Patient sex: F
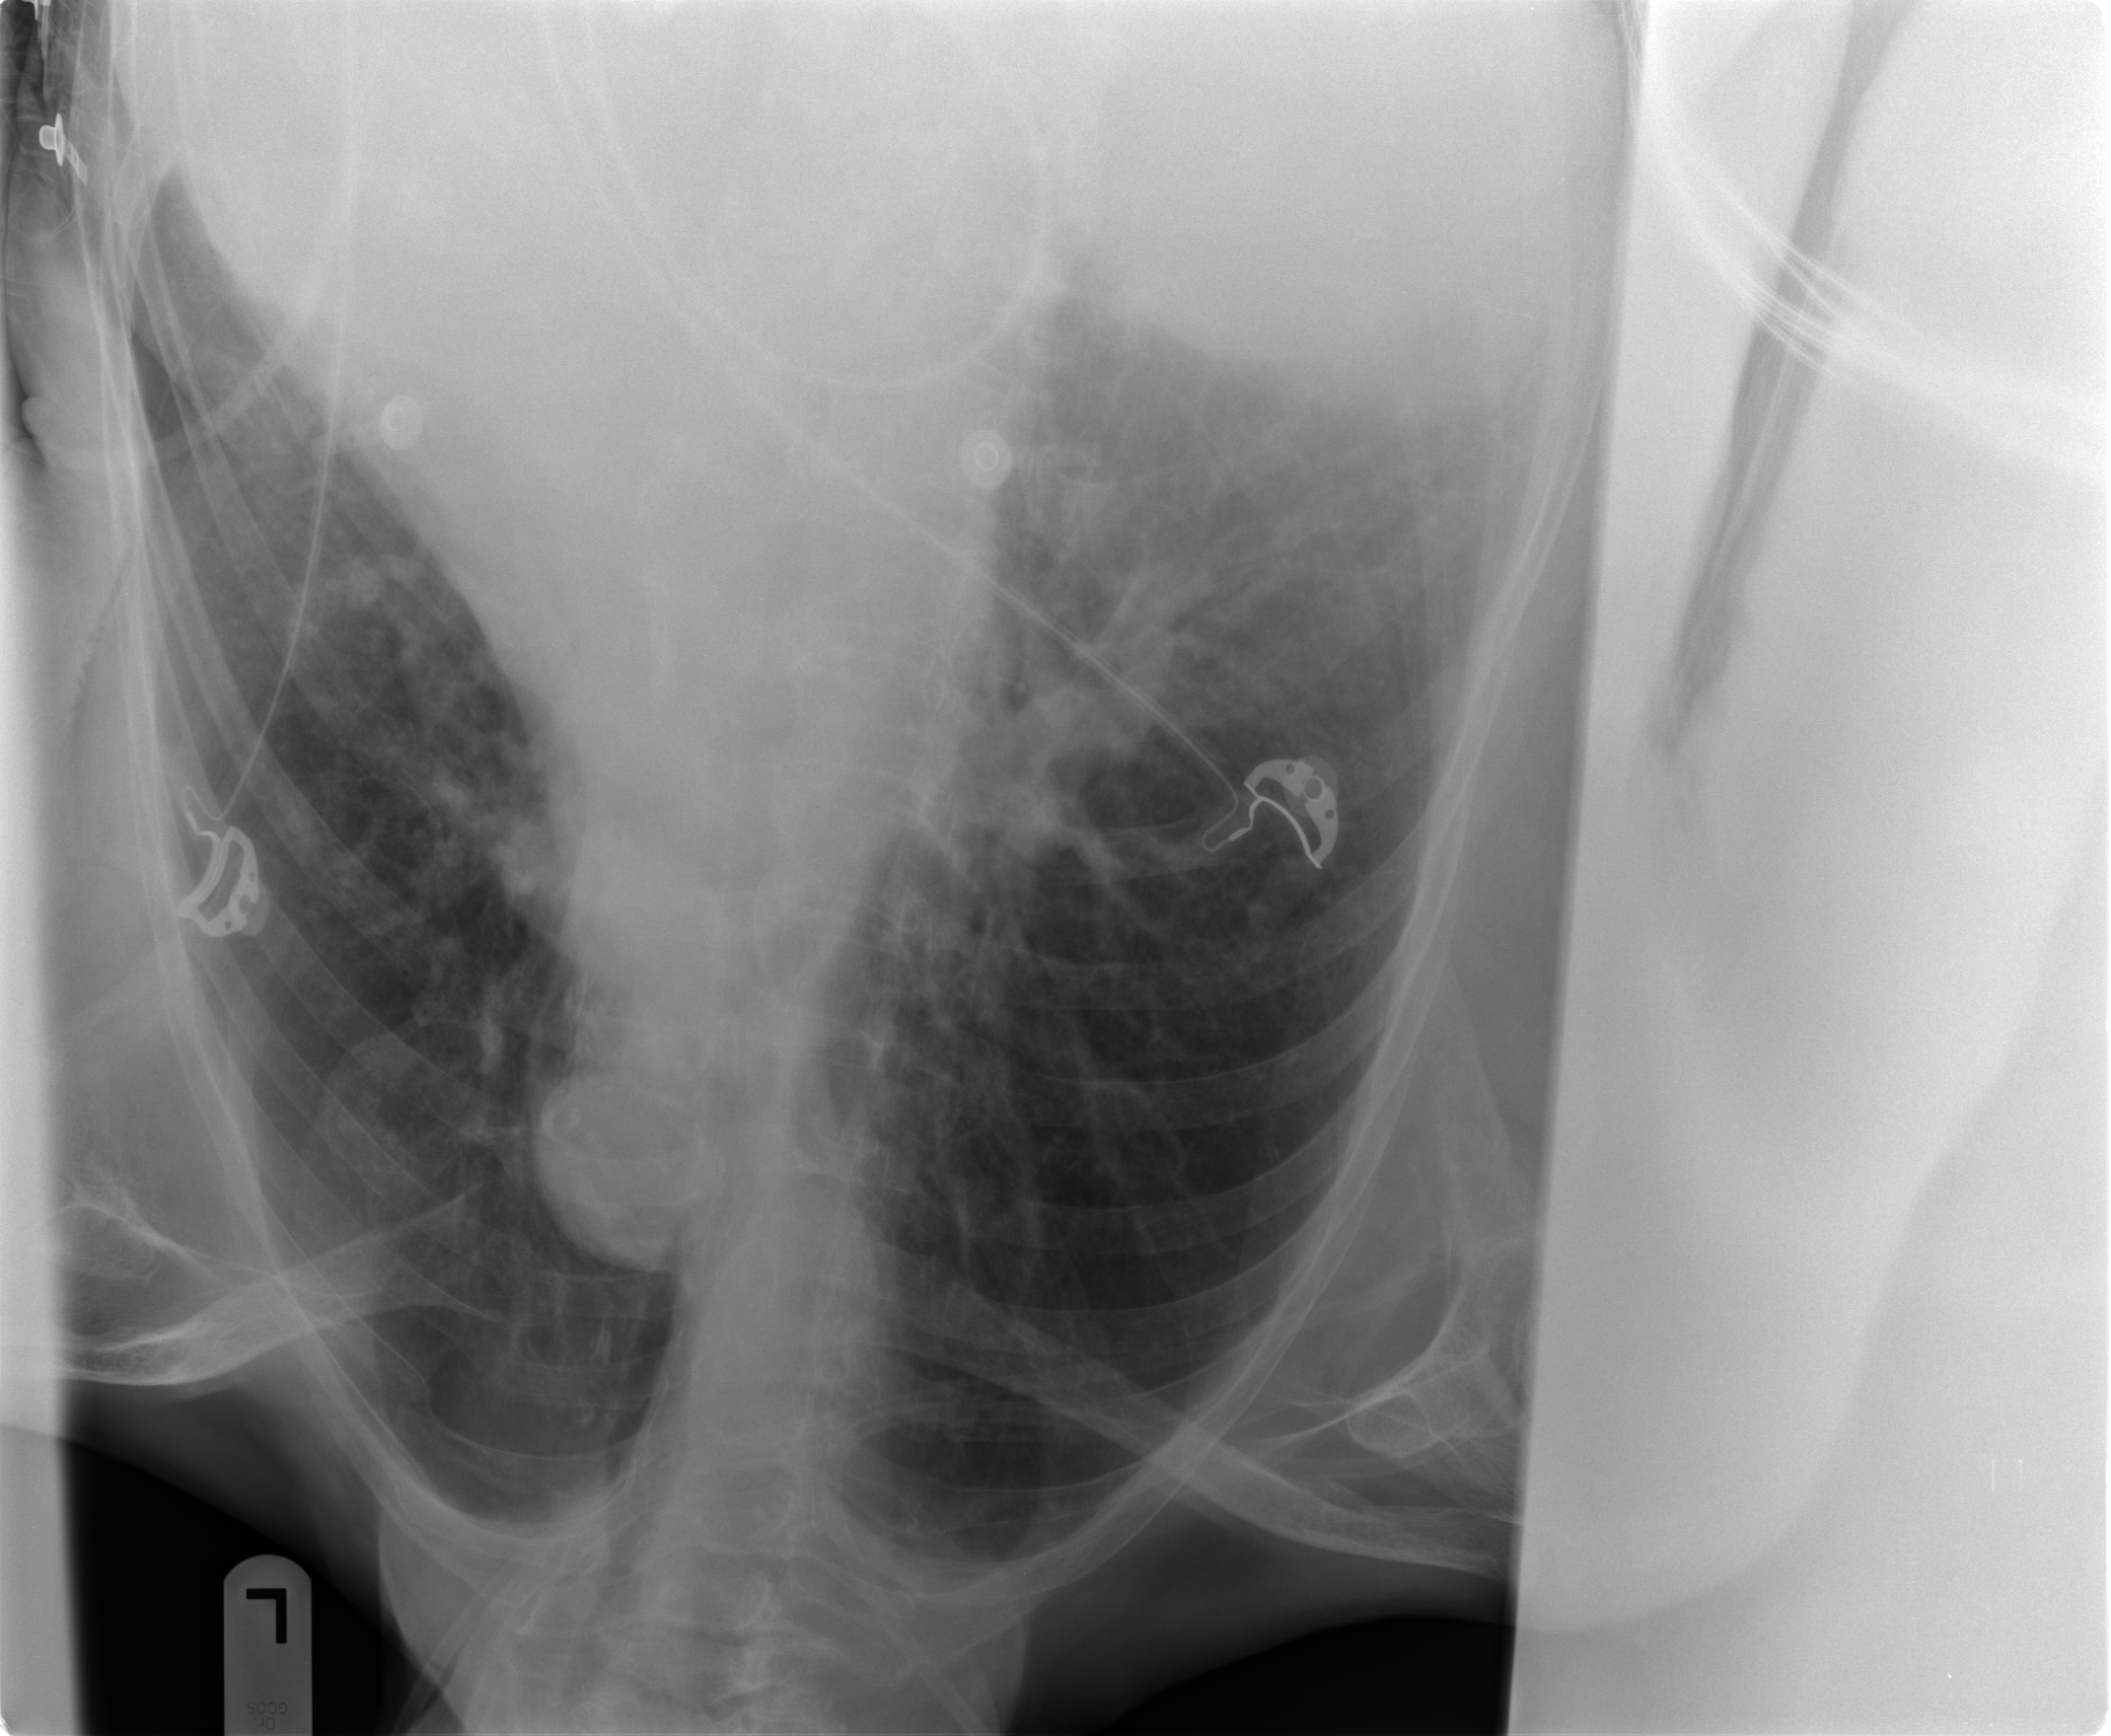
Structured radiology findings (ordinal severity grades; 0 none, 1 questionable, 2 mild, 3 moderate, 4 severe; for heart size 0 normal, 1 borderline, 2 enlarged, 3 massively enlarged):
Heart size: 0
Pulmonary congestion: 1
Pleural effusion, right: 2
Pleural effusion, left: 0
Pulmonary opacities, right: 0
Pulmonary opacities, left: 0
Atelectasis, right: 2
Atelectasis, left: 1